Field crop: tomato
Growth stage: 2
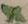
Species: solanum